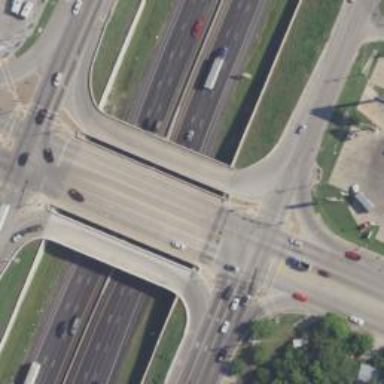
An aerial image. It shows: Secondary link road with bridge.